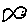
Label: fish